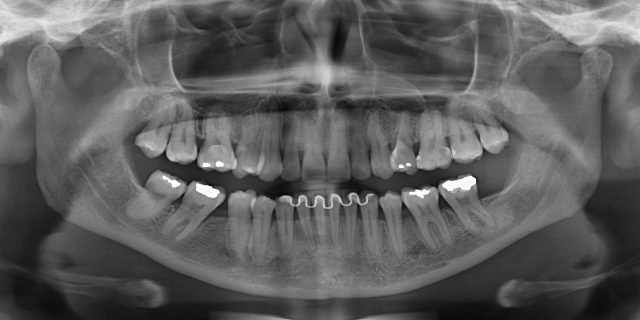
adult